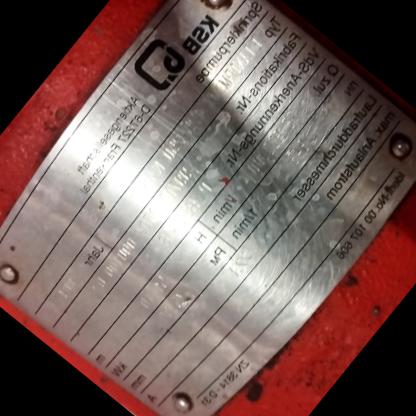
Klasa: tabliczka-znamionowa